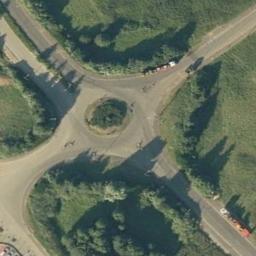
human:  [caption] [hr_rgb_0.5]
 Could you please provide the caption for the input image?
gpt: The roundabout with four exits and entrances is in the lawn with some trees .

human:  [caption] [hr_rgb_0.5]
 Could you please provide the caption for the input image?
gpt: There are several moving vehicles on the road at the roundabout, With some trees and a large lawn around the roundabout .

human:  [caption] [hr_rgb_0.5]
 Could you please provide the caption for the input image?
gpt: There are many trees around the roundabout .

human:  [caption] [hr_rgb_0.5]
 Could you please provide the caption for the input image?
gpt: The roundabout is on the grass next to trees .

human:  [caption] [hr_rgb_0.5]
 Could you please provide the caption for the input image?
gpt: There are some green trees and meadows around the roundabout .